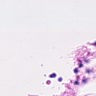
Metastatic tissue present: no